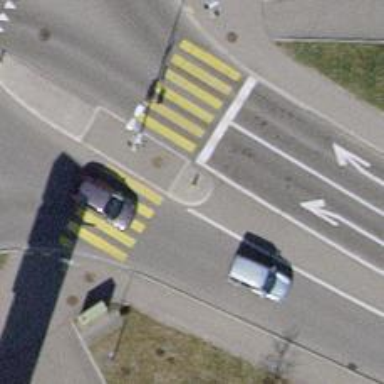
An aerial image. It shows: Road with traffic signals.